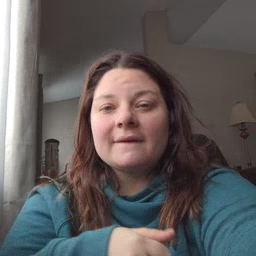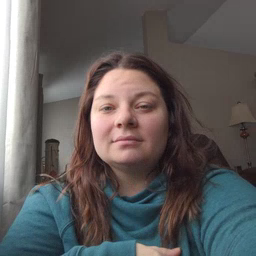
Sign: yourself